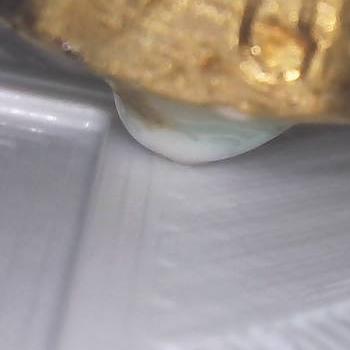
Flow rate: 52%